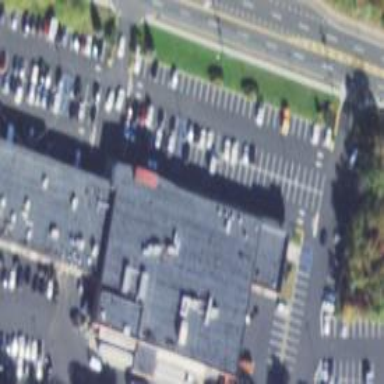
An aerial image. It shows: Supermarket.